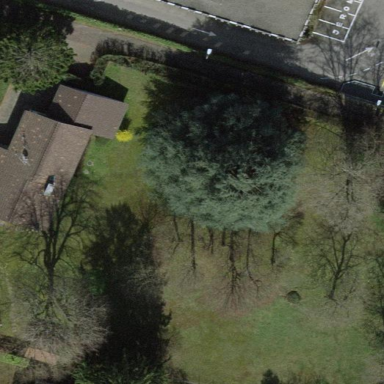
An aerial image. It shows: Garden enclosed by fence.